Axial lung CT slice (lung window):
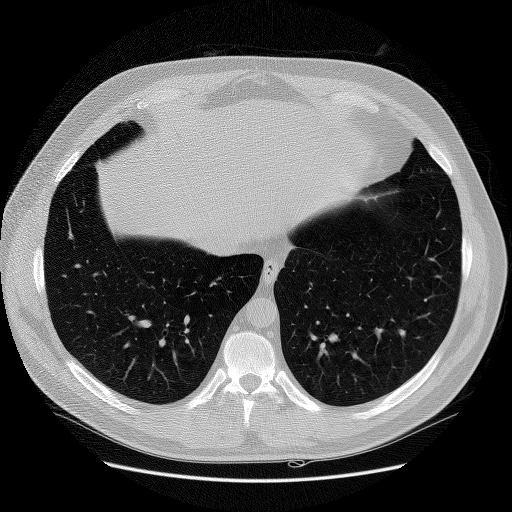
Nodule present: no